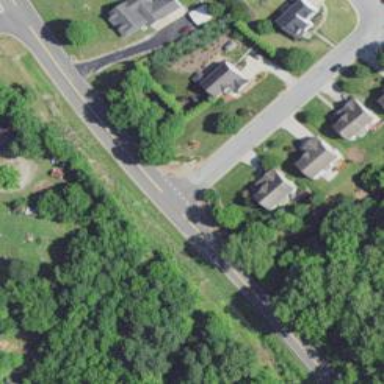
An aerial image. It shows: Road with stop sign.